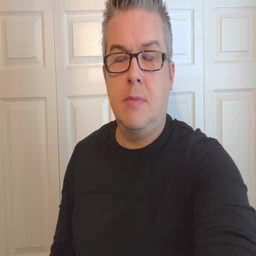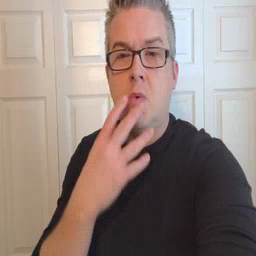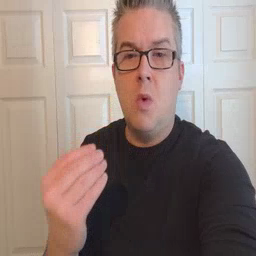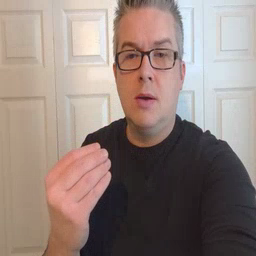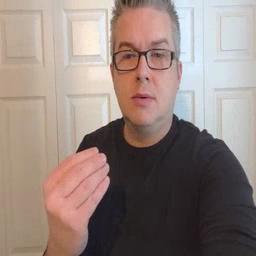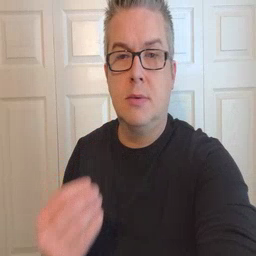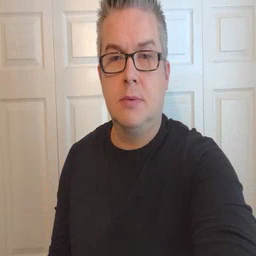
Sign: wet